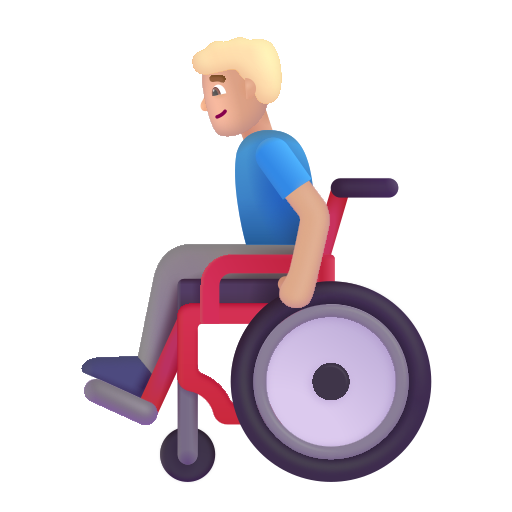
man in manual wheelchair color  light